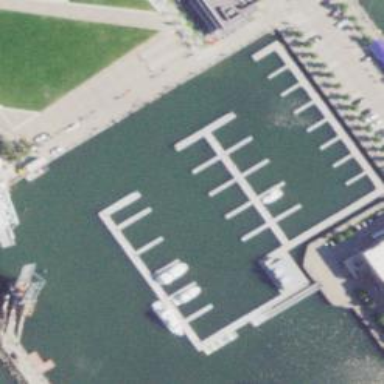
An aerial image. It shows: Man-made pier.